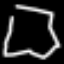
Label: octagon